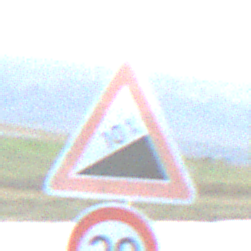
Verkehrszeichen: Steigung10
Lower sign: Geschwindigkeit30
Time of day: SunriseSunset
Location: Outdoor (RoadRail)
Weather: PartlyCloudy
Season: NotSpecified
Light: Natural